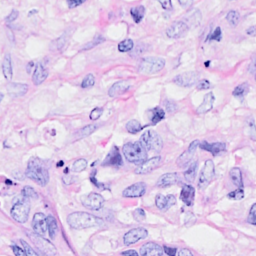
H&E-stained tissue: Breast